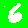
Digit: 6